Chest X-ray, PA view. Patient: 44 years old, sex F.
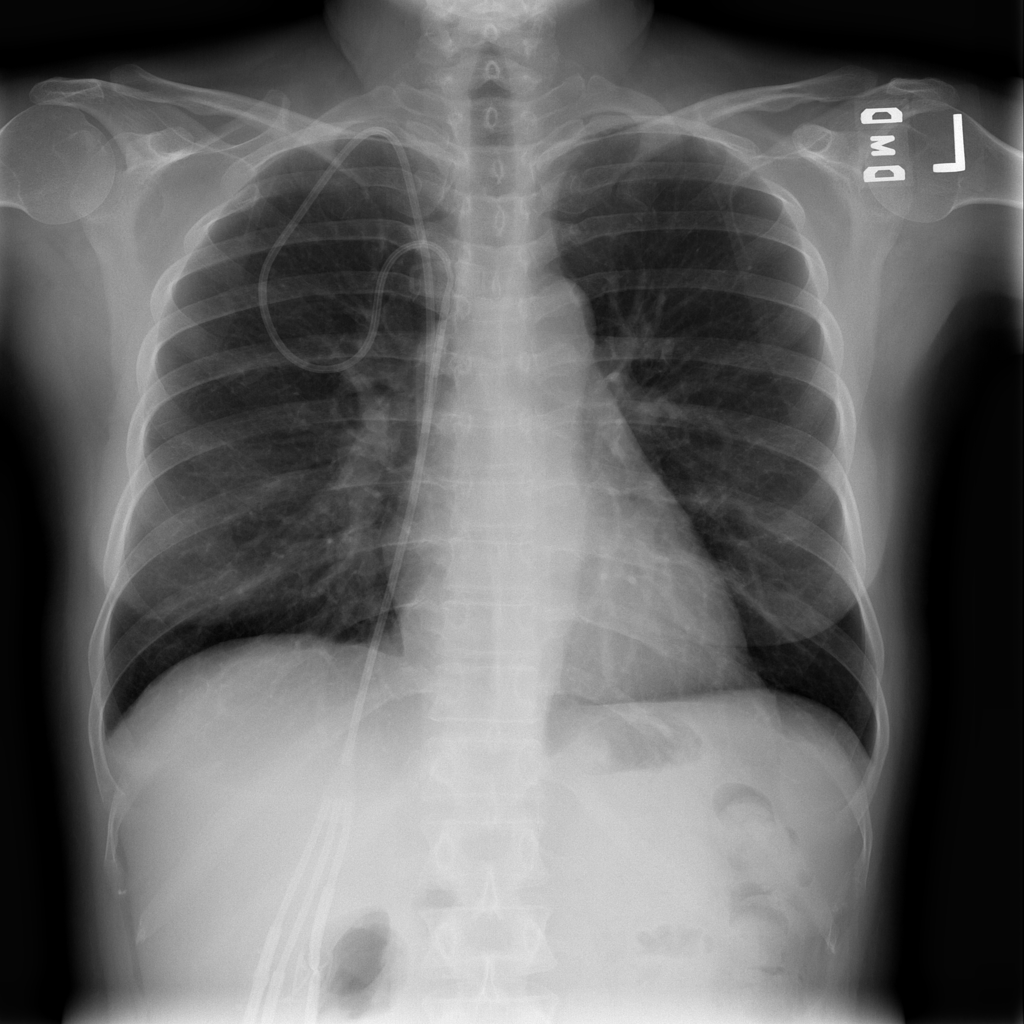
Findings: No Finding